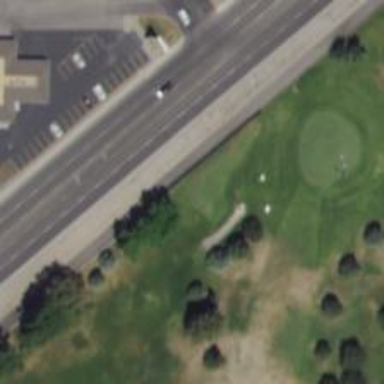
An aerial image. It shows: Service road designated as golf cart path.